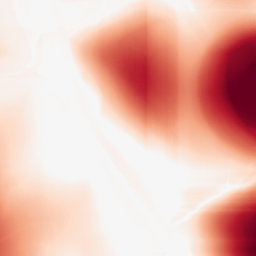
Category: morphological
Decomposition family: rolling_ball
Decomposition parameters: radius: 100
Upsampling method: quadratic
Upsampling parameters: scale: 4
Upsampling scale: 4